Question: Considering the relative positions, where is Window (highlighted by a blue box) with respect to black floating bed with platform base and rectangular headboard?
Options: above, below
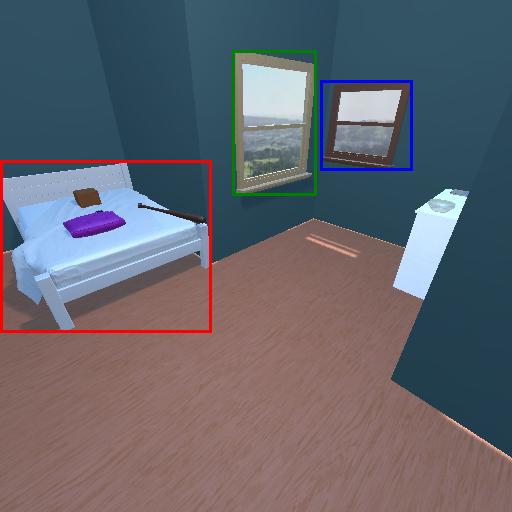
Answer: above